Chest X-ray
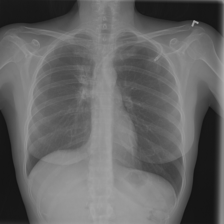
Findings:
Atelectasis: negative
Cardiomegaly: negative
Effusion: negative
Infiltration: negative
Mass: negative
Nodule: negative
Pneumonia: negative
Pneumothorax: negative
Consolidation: negative
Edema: negative
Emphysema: negative
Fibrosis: negative
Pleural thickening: negative
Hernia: negative